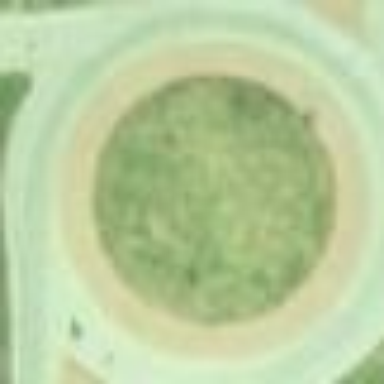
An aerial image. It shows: Tertiary road leading to roundabout junction.